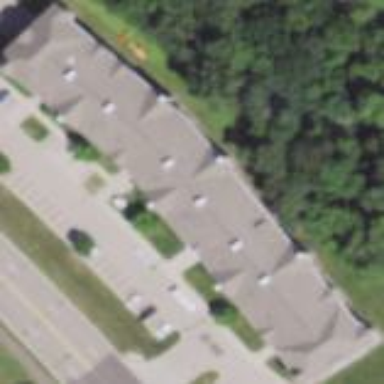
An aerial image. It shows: Hipped roof on apartment building.